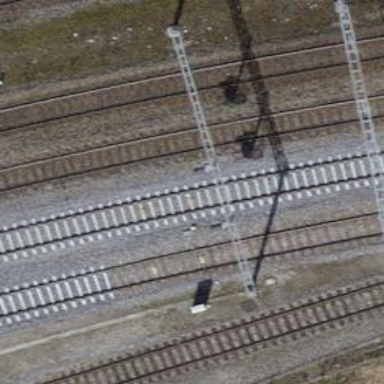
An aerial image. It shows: Railway signal.